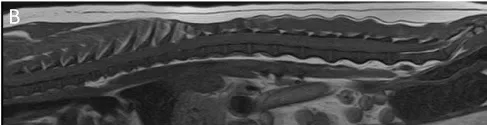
Magnetic resonance images of reported case. Midsagittal plane.
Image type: radiology (mri)